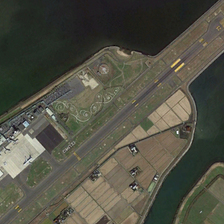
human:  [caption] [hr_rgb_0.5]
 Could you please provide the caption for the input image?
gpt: an airport runway extends to a black ocean .

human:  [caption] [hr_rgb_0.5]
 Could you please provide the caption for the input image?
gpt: an airport runway extends to a black ocean .

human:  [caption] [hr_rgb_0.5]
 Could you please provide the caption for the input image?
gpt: an airport runway extends to a black ocean .

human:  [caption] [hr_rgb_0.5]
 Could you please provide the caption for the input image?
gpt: an airport runway extends to a black ocean .

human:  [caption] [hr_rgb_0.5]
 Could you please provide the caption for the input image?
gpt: an airport runway extends to a black ocean .